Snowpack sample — Loveland Pass, Silver Plume, Colorado, USA (2/11/26, 12:00 PM MST)
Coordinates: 39.663, -105.886
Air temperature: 35 °F
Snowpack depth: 82 cm
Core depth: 20 cm
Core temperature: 17.6 °F
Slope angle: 13°, slope face: 12°
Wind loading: high
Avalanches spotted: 1
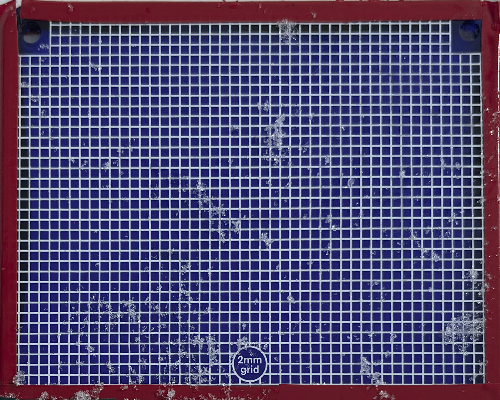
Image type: profile
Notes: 1 small avalanche spotted on the north side of the bowl, lots of wind loading